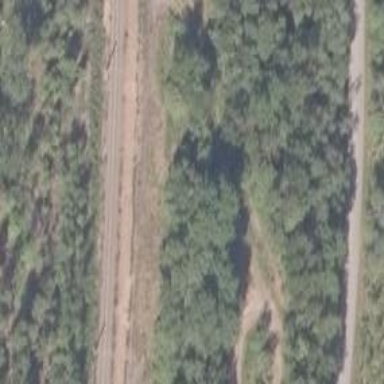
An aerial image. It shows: Abandoned railway siding.